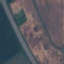
Land use / land cover class: Highway